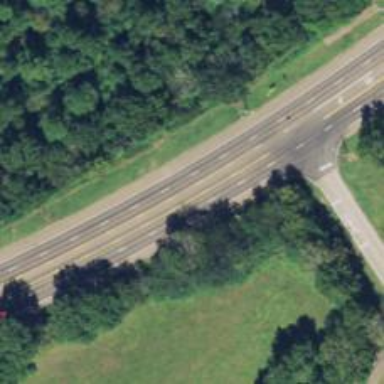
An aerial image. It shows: Trunk highway.